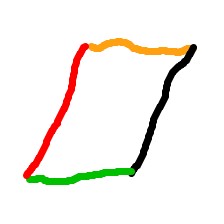
Shape: parallelogram